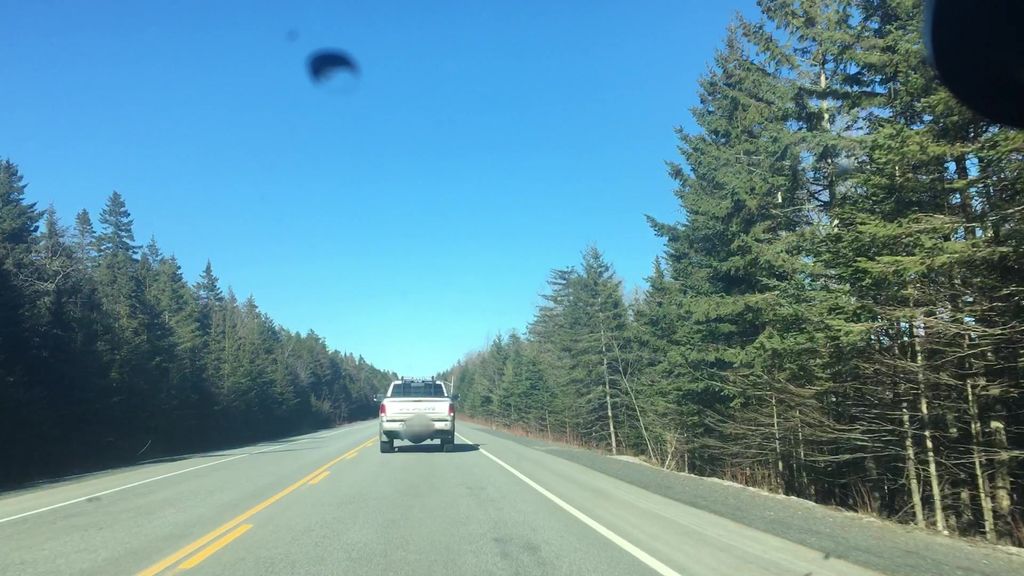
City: halifax